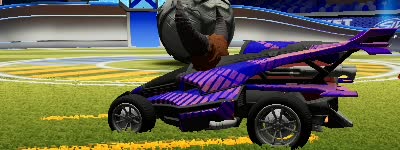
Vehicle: aftershock